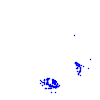
Particle: kaon